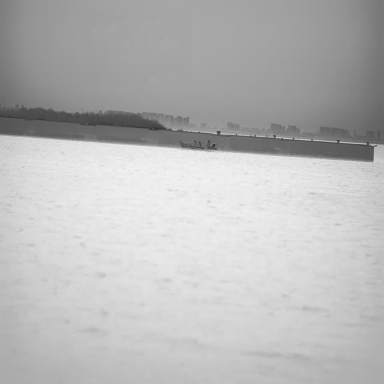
There is a bulk_carrier in the infrared image.